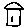
Label: house